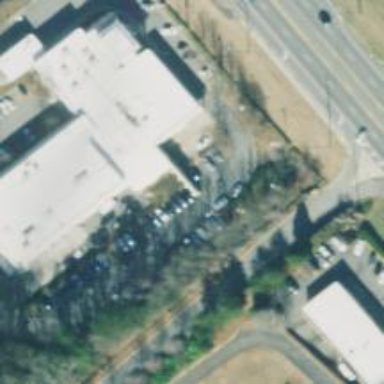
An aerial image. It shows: Car shop building.